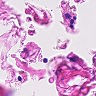
Metastatic tissue present: no